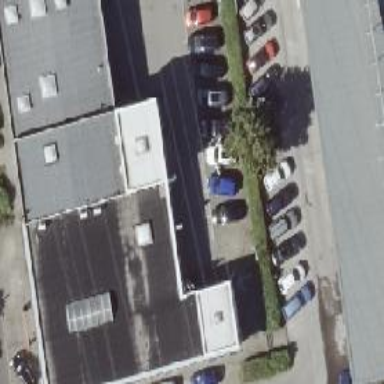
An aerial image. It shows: Retail building.